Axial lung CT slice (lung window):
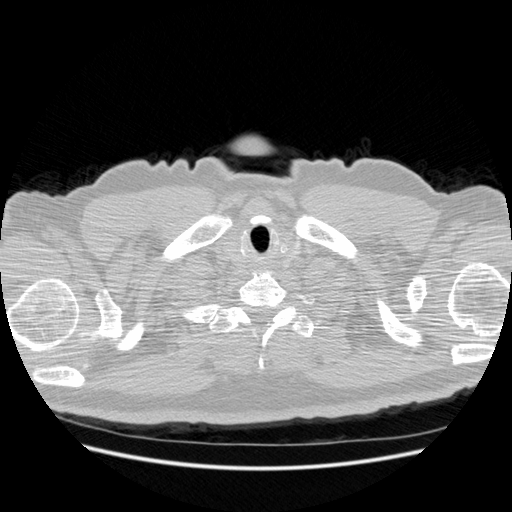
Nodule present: no